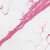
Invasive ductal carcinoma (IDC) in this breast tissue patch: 0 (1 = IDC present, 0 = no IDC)